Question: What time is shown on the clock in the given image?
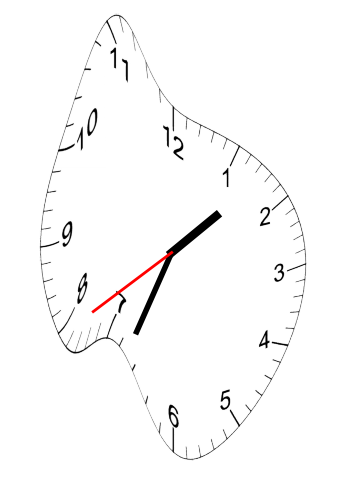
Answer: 01:33:39